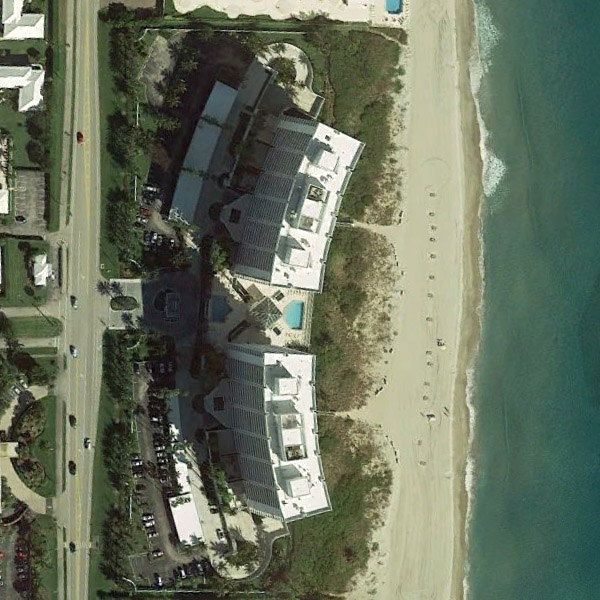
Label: Resort